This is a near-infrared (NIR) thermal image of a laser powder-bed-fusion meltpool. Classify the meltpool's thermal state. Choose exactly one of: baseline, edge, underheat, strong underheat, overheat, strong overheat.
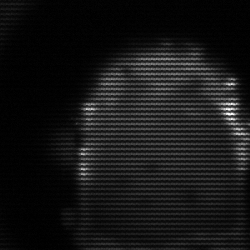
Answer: baseline